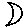
Label: moon